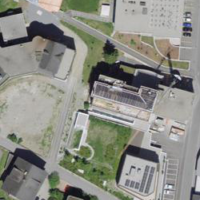
EUNIS habitat code: 54
Species observed at this site:
Turdus pilaris
Phoenicurus ochruros
Nucifraga caryocatactes
Fringilla coelebs
Turdus philomelos
Delichon urbicum
Turdus merula